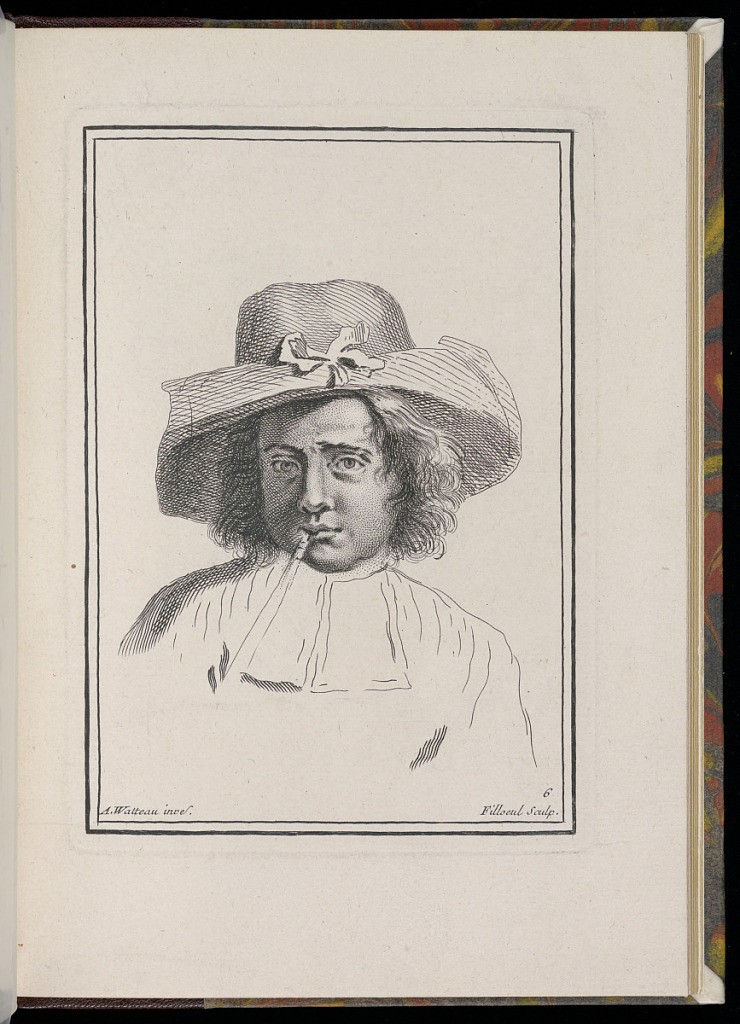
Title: Study of a Man's Head
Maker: Antoine Watteau, French, 1684–1721
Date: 1734
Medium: Etching on laid paper
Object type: Print
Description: Study of a man's head and shoulders. The man faces the viewer with his head turned slightly to the left. He wears a large hat with a bow and his hair is long. He has something in his mouth, possibly the outline of a pipe or a flute. His shirt has the outlined of a long collar. The plate is numbered and signed.